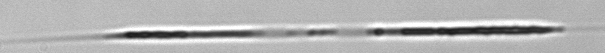
Label: Rhizosolenia